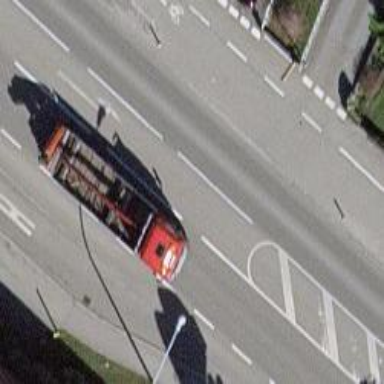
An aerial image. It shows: Asphalt road with primary level and exclusive cycle lane.